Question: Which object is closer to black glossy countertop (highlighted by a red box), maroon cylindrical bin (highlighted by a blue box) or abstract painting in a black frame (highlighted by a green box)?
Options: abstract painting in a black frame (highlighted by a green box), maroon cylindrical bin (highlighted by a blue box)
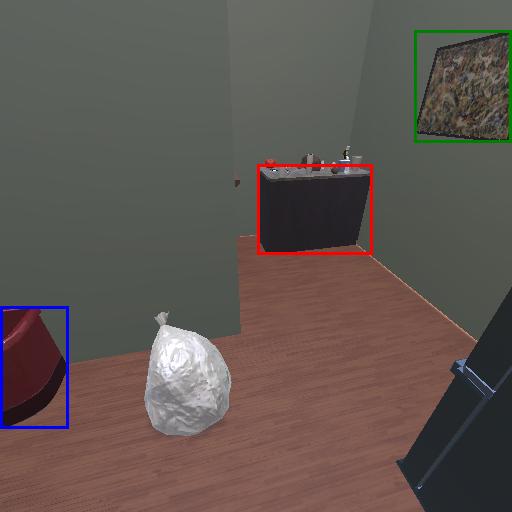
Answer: abstract painting in a black frame (highlighted by a green box)